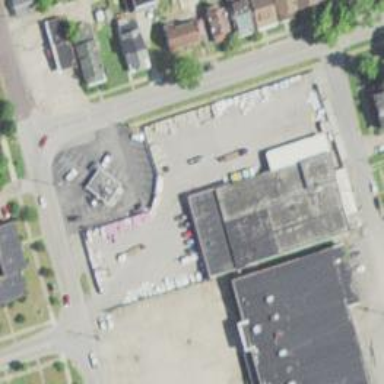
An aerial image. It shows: Trading shop located within building.